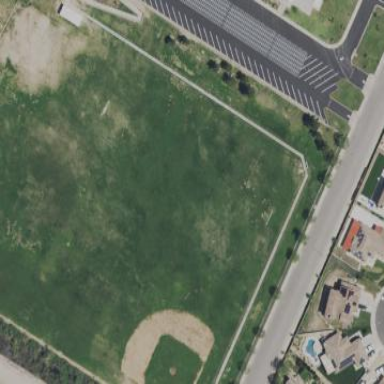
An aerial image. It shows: Grassy pitch for various sports activities.